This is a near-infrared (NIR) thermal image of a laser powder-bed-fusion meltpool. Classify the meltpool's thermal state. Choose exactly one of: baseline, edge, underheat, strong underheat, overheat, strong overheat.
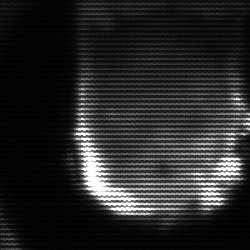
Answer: baseline